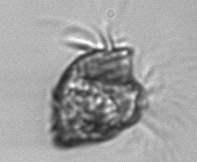
Label: Strombidium_morphotype1